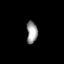
Tissue: lung
Cell type: Fibroblasts
Senescence score: 0.557
Nuclear area (px): 239
Mean DAPI intensity: 151.72